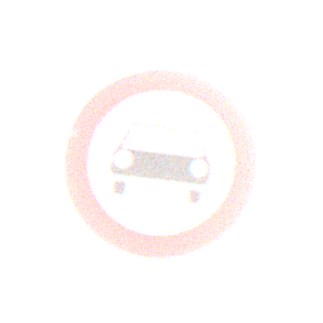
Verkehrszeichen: VerbotKraftwagen
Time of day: MorningAfternoon
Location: Outdoor (Suburban)
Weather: Overcast
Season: NotSpecified
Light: Natural